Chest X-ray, PA view. Patient: 55 years old, sex M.
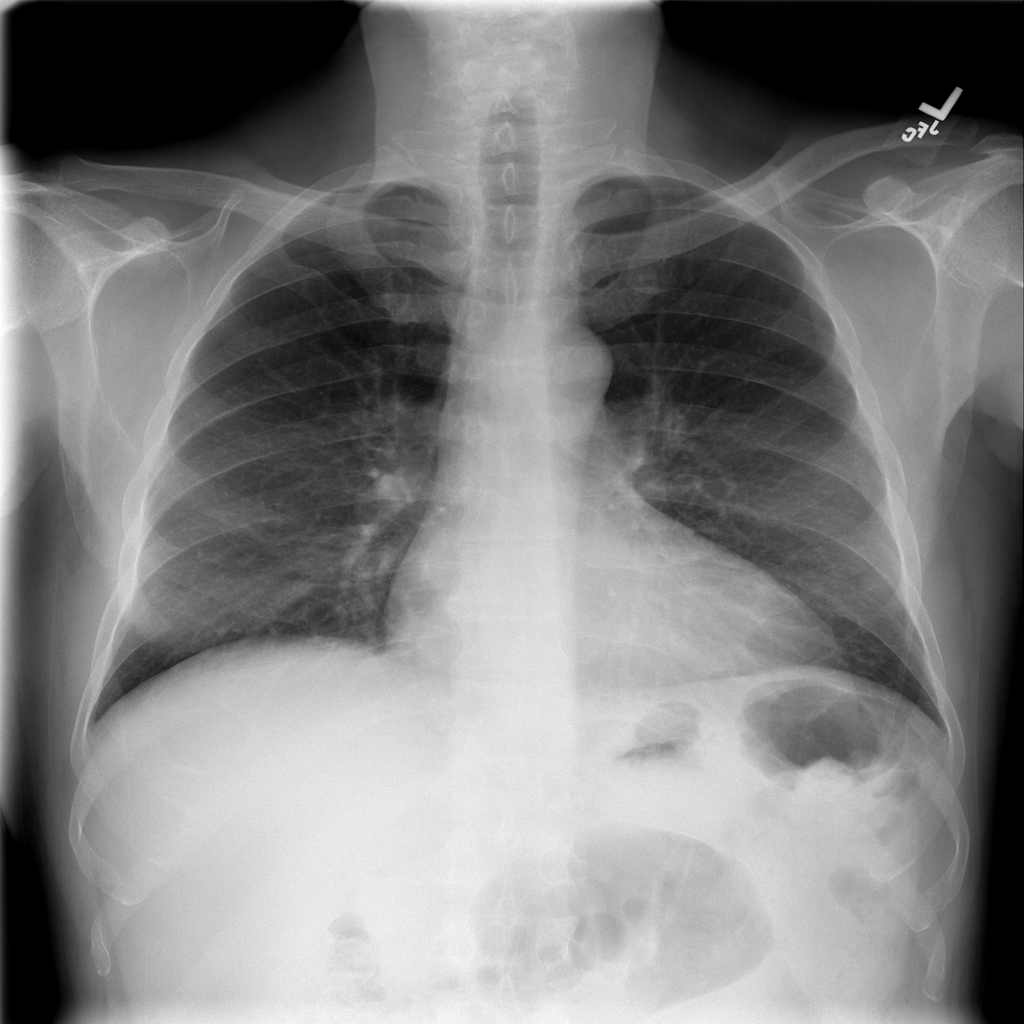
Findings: No Finding